Interaction volume radius: 10 \u00c5
Interaction volume height: 25 \u00c5
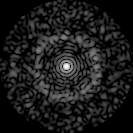
Disorder parameter: 0.8428